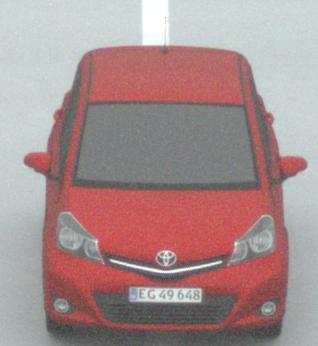
Make: Toyota
Model: Yaris 1.0
Detailed model: Yaris (XP9)
Model produced from: 2009/01
Model produced until: 2010/10
Doors: 3
Color: red
Road condition: dry road
Daytime: midday
Contrast: low contrast